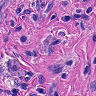
Metastatic tissue present: yes